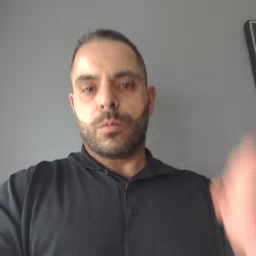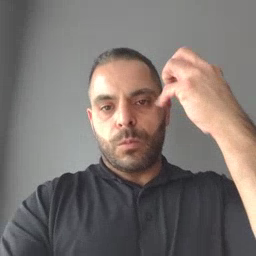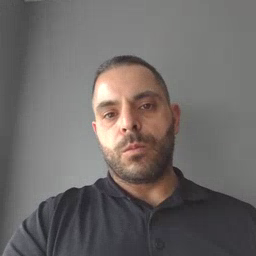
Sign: face